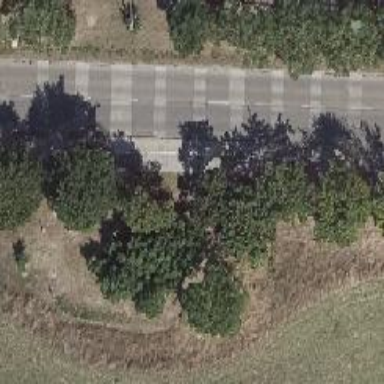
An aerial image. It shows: Avenue lined with broadleaved deciduous trees.